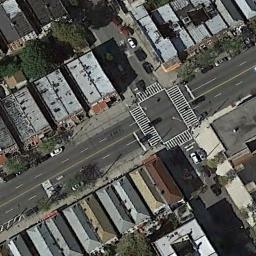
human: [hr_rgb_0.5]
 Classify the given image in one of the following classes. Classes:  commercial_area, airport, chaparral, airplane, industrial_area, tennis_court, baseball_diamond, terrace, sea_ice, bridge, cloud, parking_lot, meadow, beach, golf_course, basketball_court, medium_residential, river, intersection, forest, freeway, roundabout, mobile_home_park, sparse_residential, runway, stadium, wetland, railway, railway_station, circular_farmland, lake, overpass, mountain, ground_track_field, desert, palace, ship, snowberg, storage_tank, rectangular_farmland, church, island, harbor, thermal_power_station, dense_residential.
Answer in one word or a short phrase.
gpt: intersection